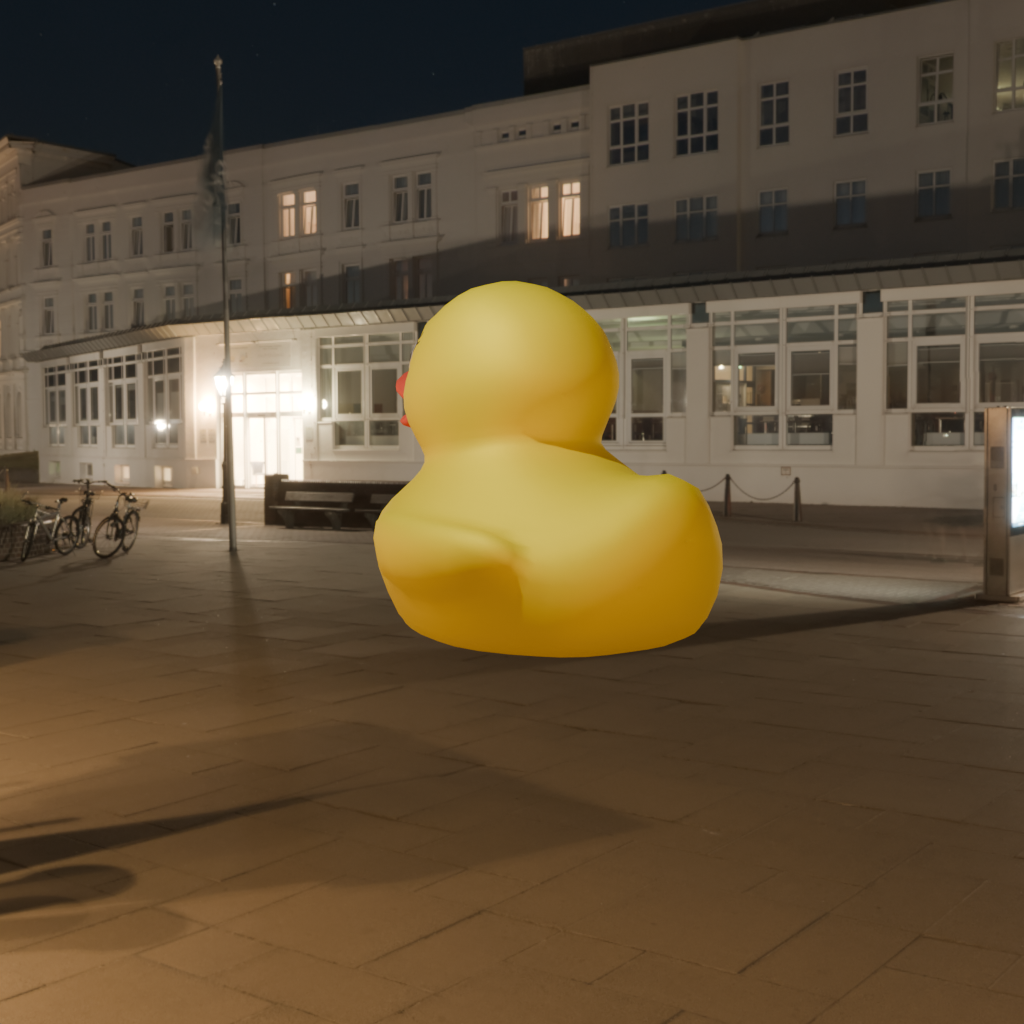
an image of a yellow rubber duck seen from <back_left> in a coastal promenade at night illuminated with streetlights and ocean view.